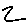
Label: zigzag